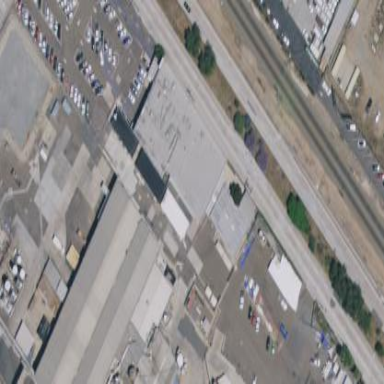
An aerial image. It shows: Industrial building.